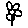
Label: flower